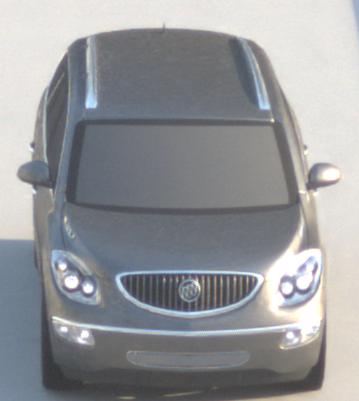
Make: Buick
Model: Enclave
Detailed model: GMT967
Model produced from: 2007
Model produced until: 2017
Doors: 5
Color: gray
Road condition: dry road
Daytime: sunrise or sunset
Contrast: medium contrast